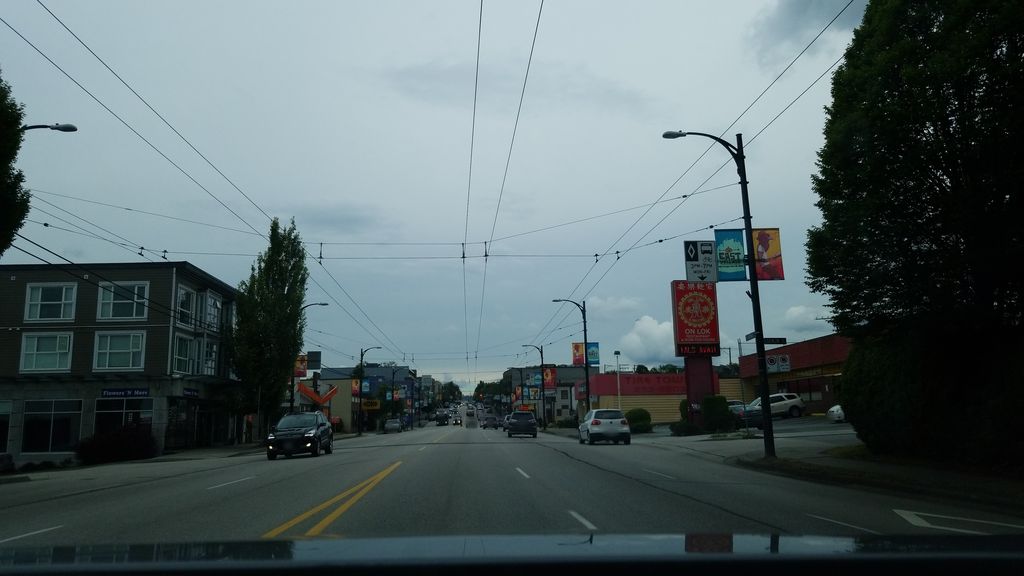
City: vancouver